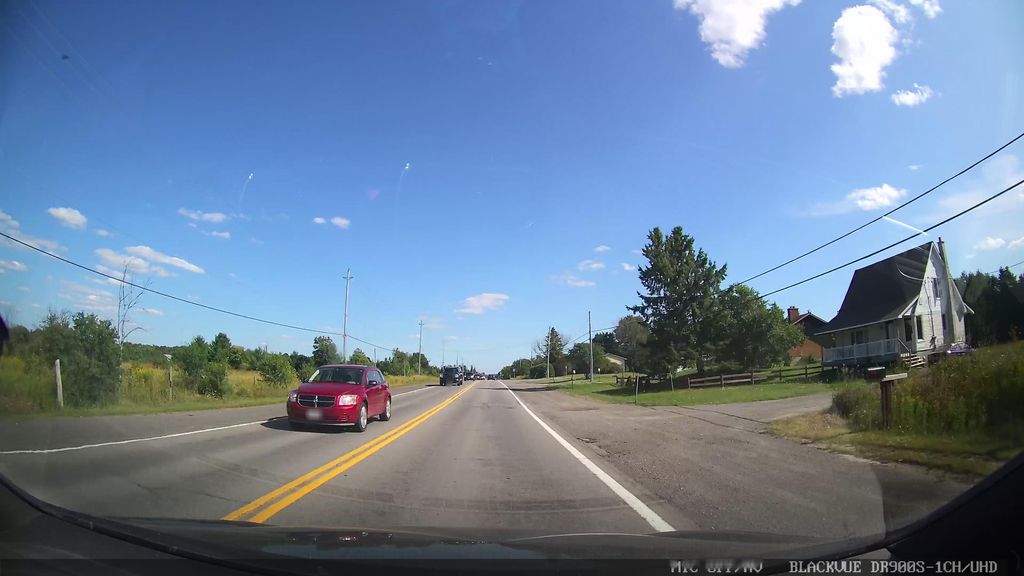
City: ottawa-gatineau